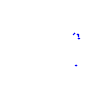
Particle: kaon